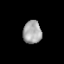
Tissue: lung
Cell type: T cells
Senescence score: 0.2383
Nuclear area (px): 421
Mean DAPI intensity: 165.195